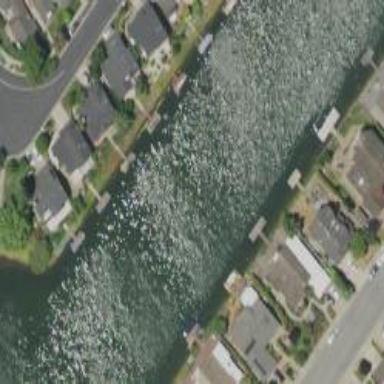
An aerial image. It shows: Dock by the waterway.